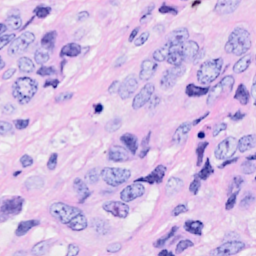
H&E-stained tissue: Breast